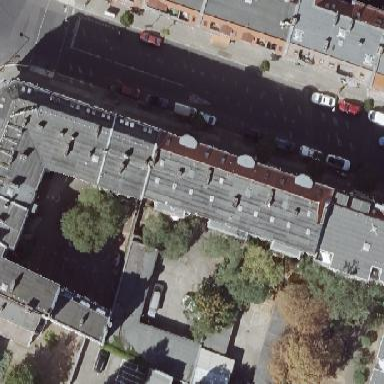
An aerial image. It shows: Saltbox-shaped roof distinguishes these apartments.